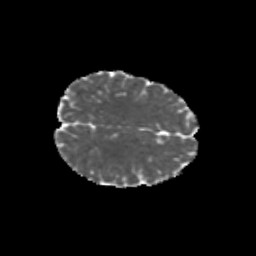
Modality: MD
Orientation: axial
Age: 11
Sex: male
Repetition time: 9.512 s
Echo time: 0.089 s